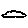
Label: cloud